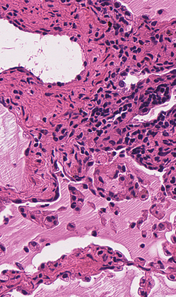
Tumor epithelial tissue: no
Tumor-associated stroma tissue: yes
Normal tissue: no